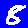
Digit: 8